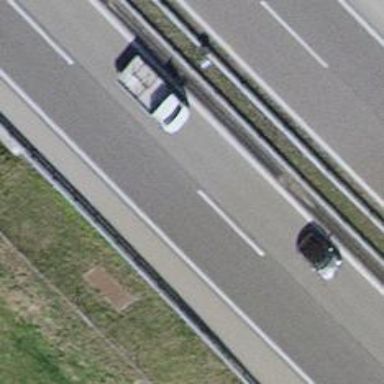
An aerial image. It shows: Asphalt bridge on motorway.